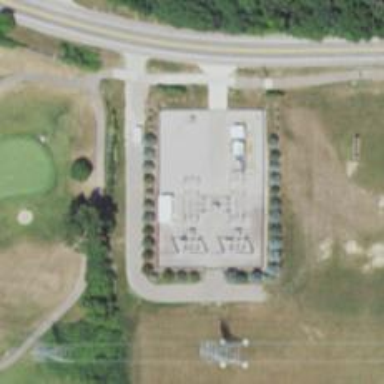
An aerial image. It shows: Switch used for power control.